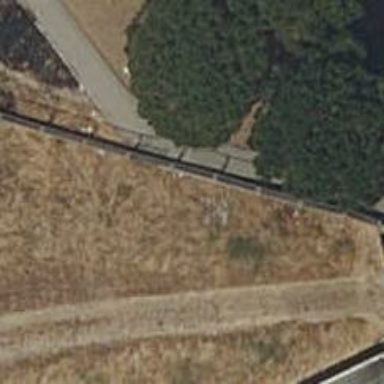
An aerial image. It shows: Fence.